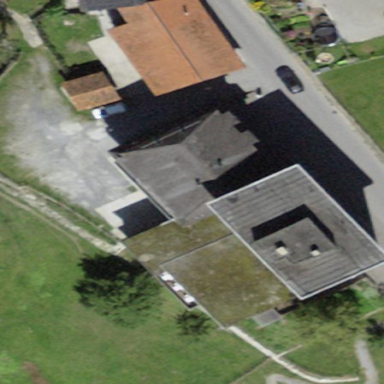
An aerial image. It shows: Flat-roofed hotel building used for tourism.